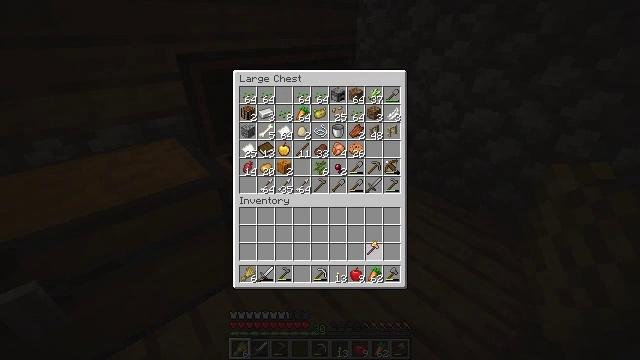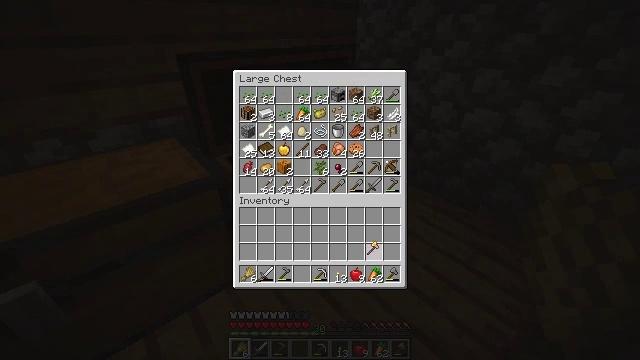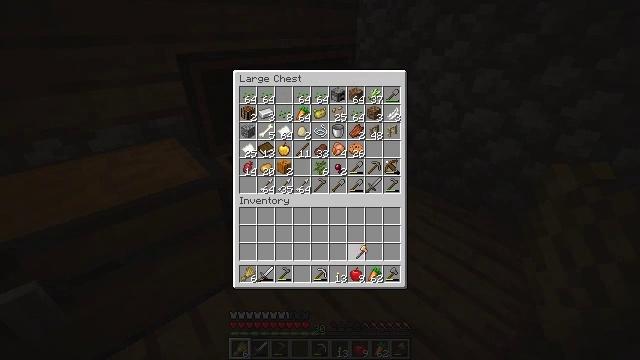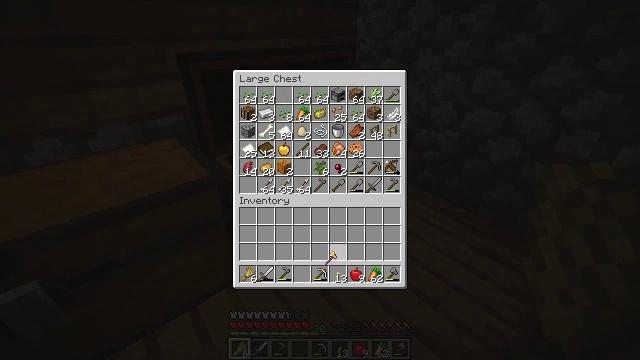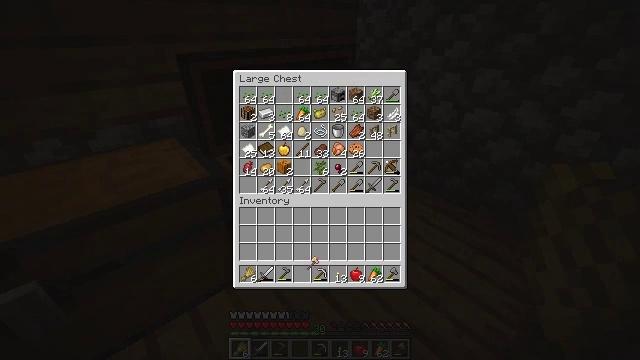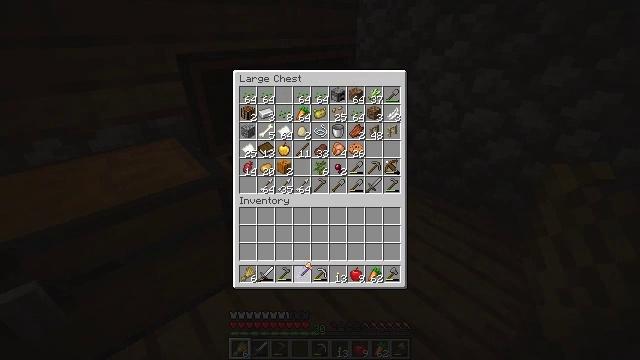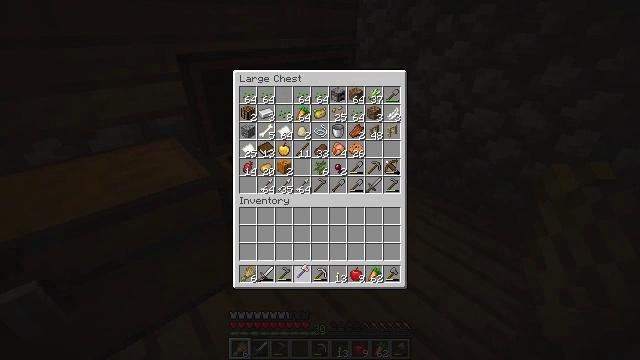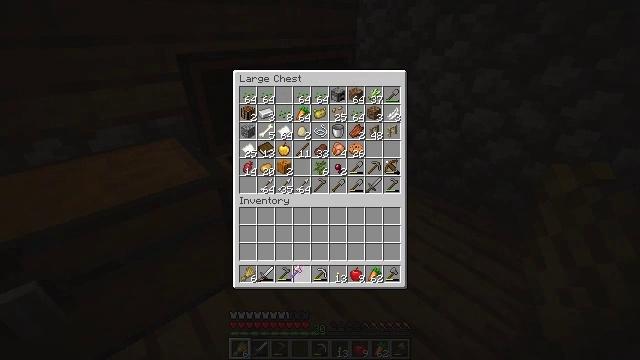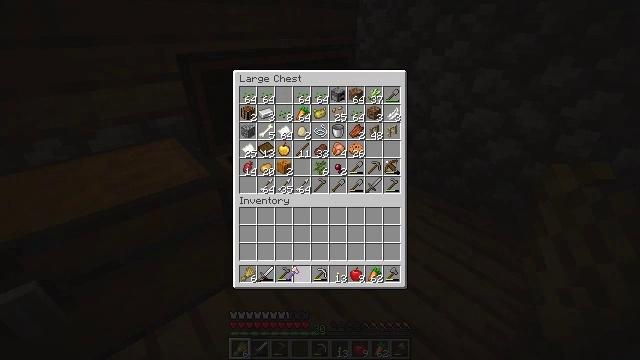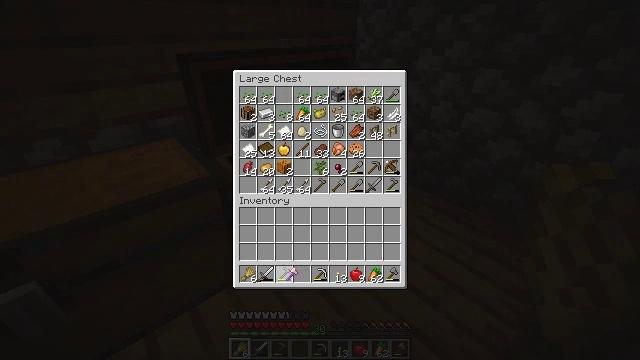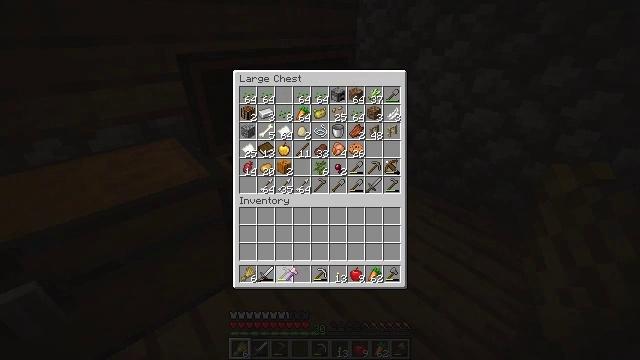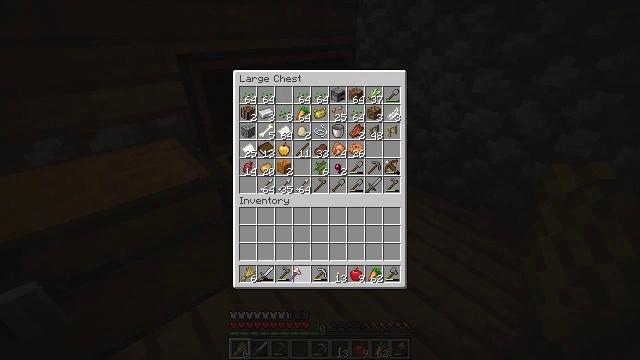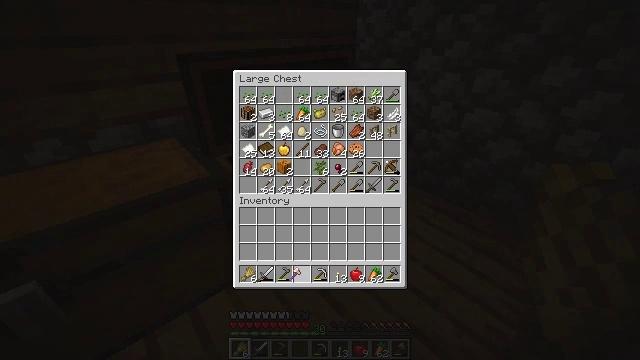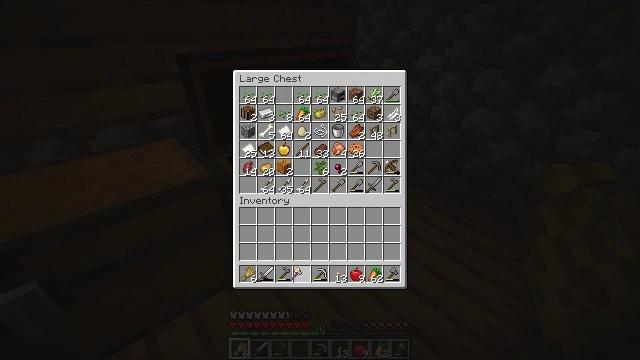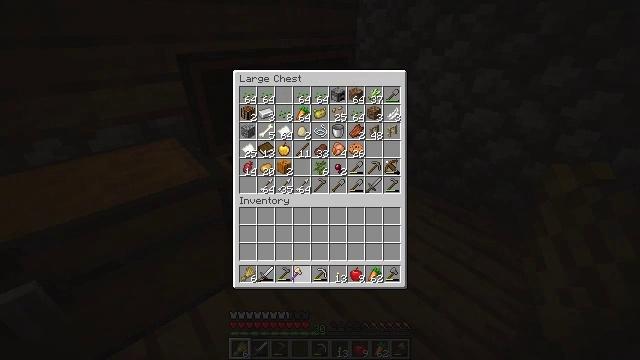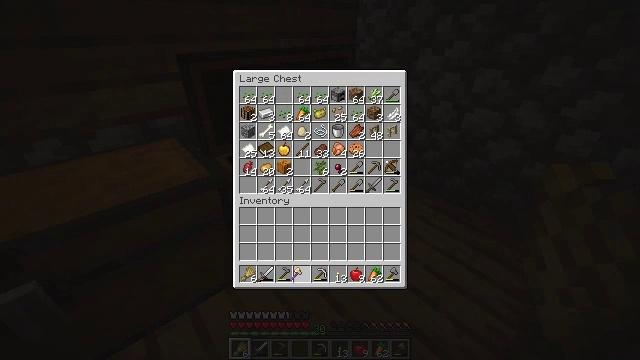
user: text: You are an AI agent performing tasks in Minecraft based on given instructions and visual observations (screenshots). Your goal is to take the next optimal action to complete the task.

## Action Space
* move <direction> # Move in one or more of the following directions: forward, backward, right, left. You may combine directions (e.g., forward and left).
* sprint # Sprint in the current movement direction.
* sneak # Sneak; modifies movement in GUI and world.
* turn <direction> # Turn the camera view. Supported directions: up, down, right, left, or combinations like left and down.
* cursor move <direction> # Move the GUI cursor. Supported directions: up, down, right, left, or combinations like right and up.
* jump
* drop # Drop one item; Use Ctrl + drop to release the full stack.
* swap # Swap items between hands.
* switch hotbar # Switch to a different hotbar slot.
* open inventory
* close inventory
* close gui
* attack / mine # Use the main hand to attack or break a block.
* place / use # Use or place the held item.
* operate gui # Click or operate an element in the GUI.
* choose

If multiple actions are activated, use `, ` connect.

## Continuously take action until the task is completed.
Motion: motion action
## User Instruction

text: Chop down the oak log.
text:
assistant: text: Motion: no_op
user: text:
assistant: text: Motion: cursor move left
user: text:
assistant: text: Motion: cursor move left
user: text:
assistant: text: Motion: cursor move left
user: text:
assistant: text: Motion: no_op
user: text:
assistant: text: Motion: no_op
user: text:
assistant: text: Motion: cursor move left
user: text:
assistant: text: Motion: no_op
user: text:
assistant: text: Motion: no_op
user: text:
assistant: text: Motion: no_op
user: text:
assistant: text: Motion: no_op
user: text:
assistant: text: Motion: no_op
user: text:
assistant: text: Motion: no_op
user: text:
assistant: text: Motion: operate gui
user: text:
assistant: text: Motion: operate gui
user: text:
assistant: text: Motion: operate gui
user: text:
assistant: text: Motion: no_op
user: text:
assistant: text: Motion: no_op
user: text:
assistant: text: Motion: no_op
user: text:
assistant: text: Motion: no_op
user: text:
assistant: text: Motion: no_op
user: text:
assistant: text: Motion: no_op
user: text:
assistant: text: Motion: no_op
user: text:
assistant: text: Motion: turn right, close gui
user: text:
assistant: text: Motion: turn right
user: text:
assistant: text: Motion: turn right
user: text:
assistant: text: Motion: turn right and up
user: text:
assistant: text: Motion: turn right and up
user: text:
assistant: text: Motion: turn right
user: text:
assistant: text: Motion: move forward, turn right